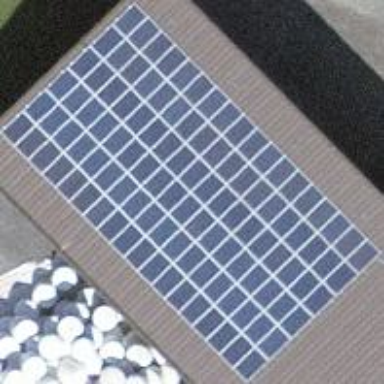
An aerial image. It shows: Solar power generator with photovoltaic panels.